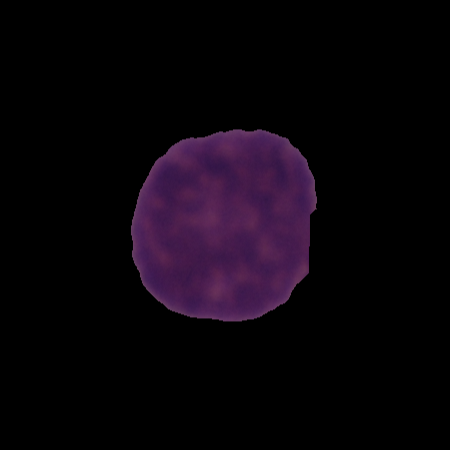
Label: healthy